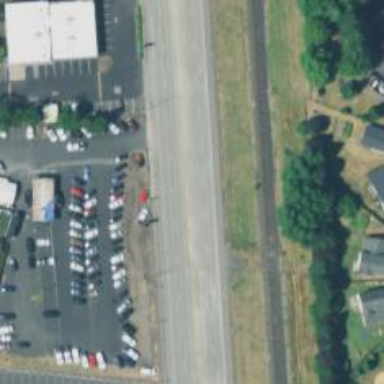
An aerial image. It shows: Car shop within retail area.